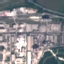
Land use / land cover class: Industrial